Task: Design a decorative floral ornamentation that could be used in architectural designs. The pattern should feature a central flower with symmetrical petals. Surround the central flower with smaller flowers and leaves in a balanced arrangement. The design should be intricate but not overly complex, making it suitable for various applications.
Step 117:
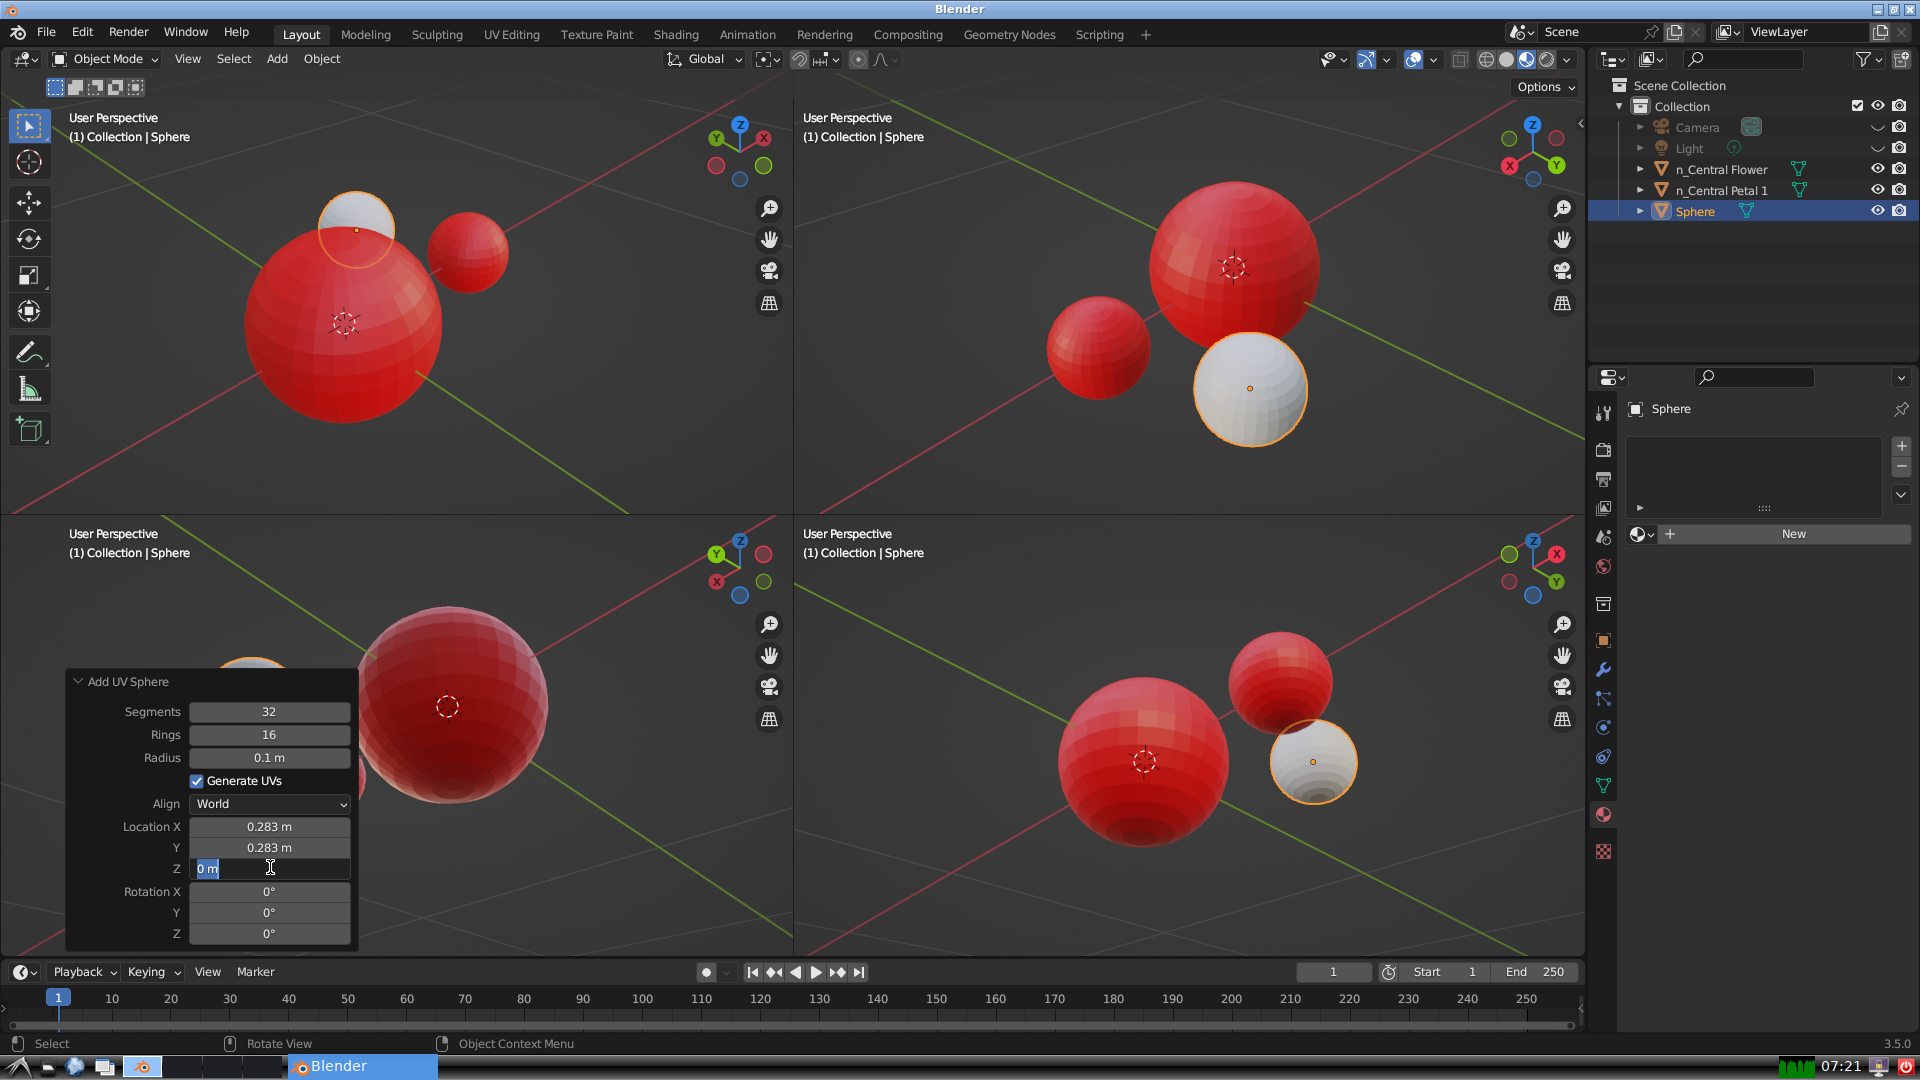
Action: input_text: 0.0